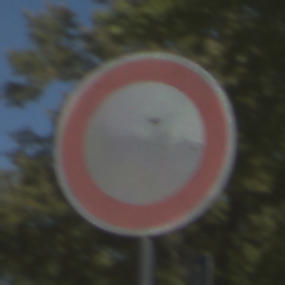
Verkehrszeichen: VerbotFahrzeugeAllerArt
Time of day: Midday
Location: Outdoor (RoadRail)
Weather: Clear
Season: NotSpecified
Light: Natural